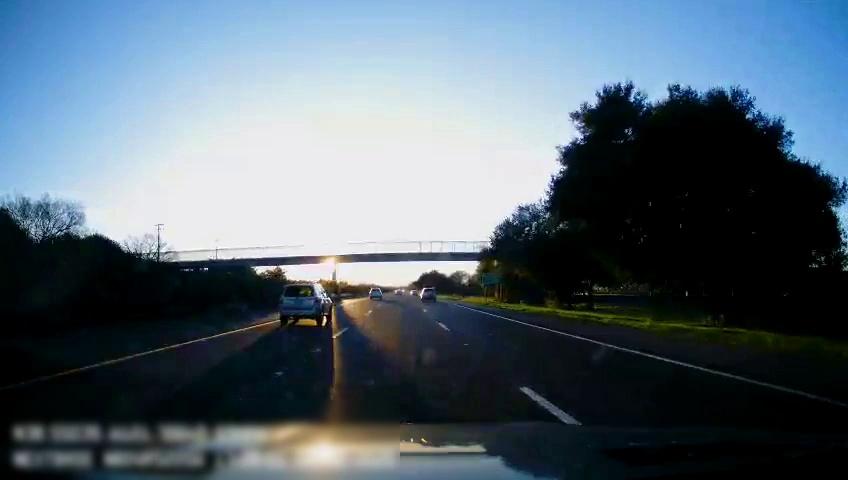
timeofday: Day
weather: Sunny
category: Drivable Space
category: Vehicles | SUV
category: Vehicles | SUV
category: Vehicles | SUV
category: Lanes | Alternate Lane
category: Lanes | Current Lane
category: Lanes | Current Lane
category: Lanes | Alternate Lane
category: Traffic | Signs